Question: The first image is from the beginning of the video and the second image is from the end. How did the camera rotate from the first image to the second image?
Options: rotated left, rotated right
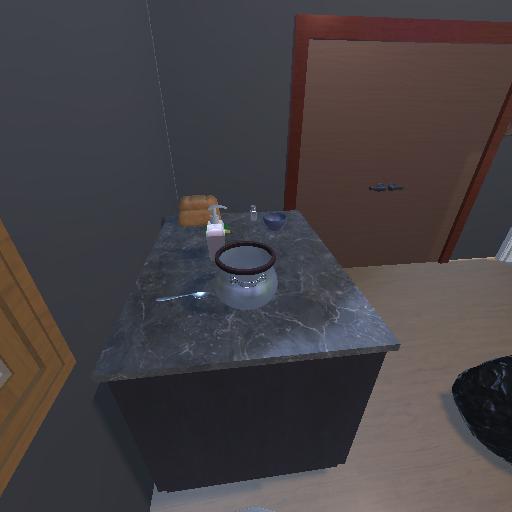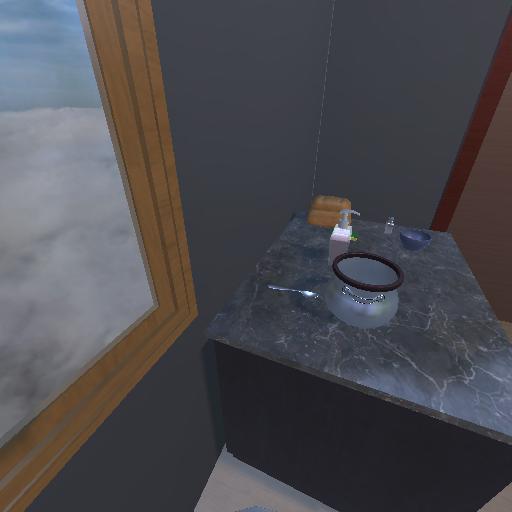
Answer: rotated left